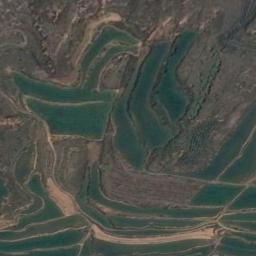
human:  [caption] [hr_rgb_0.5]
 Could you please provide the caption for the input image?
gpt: A large layer of brown and green mixed terraces .

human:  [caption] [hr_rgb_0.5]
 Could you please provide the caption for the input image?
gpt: There are no crops on the terraces in the picture .

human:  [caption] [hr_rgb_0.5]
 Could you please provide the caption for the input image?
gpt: The bare and green terrace is next to some trees .

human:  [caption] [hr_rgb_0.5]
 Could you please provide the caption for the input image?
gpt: The green plants are on the terrace .

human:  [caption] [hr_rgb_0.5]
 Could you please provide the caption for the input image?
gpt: There are some green terraces and brown ones .